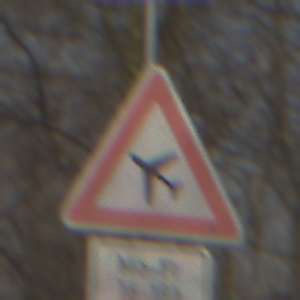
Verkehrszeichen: FlugbetriebRechts
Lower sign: ZeitangabenMitBeschraenkungAufWochentage2
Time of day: MorningAfternoon
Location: Outdoor (Nature)
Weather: Clear
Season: Winter
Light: Natural